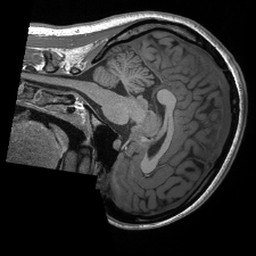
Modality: T1w
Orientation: sagittal
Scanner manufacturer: siemens
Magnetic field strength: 3 T
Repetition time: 2.4 s
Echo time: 0.00213 s